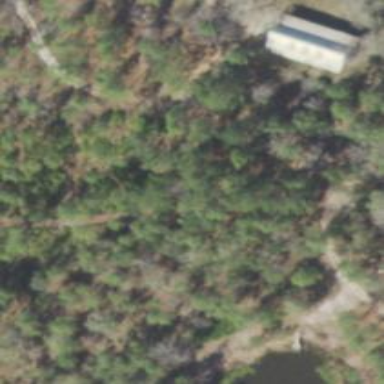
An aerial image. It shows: Woodland with needle-leaved trees.